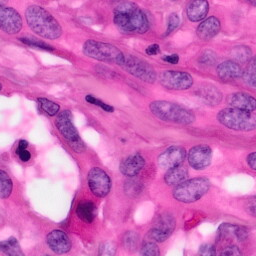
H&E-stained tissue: Pancreatic